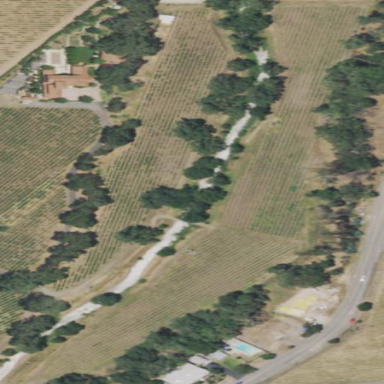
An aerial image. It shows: Vineyard growing wine grapes.